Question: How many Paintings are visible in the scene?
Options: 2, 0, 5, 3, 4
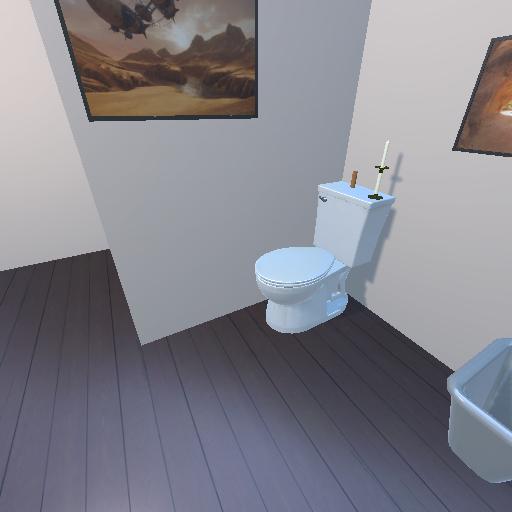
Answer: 2